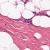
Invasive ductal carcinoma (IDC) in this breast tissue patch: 0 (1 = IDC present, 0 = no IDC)